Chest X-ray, PA view. Patient: 40 years old, sex M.
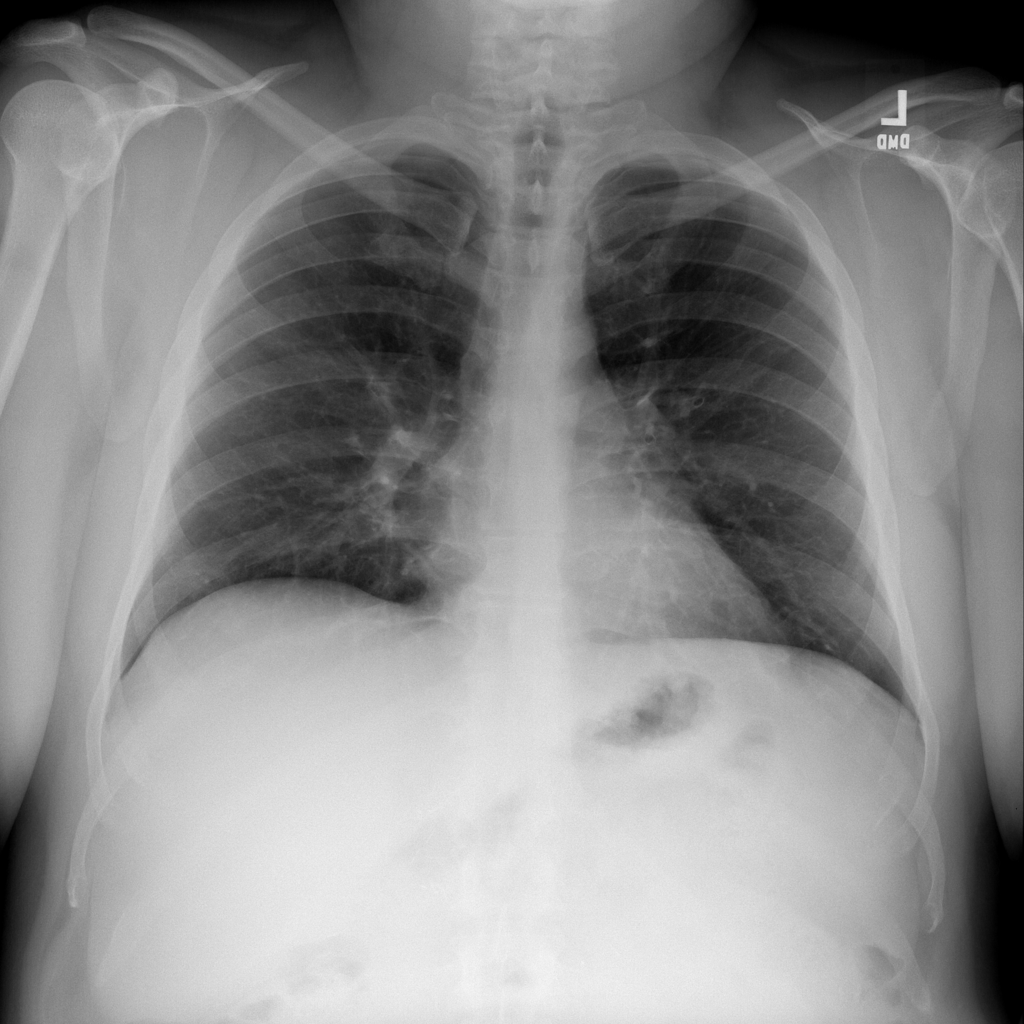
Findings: No Finding